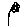
Label: flower